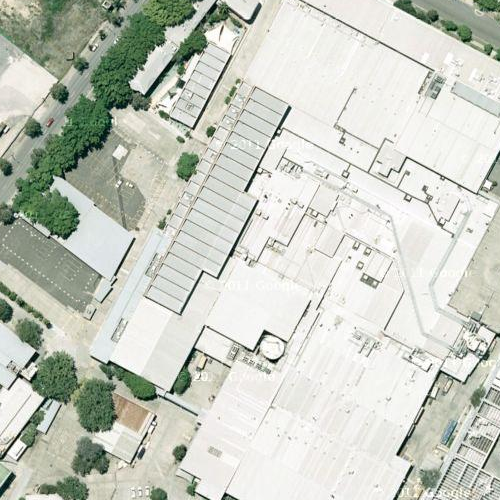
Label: sydney